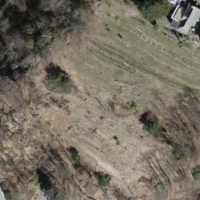
EUNIS habitat code: 41
Species observed at this site:
Trichius fasciatus
Oedipoda caerulescens